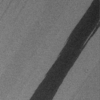
Label: not_dusty